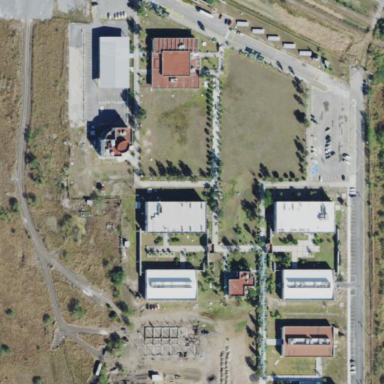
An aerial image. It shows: University.